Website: macys
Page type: customer-info-address
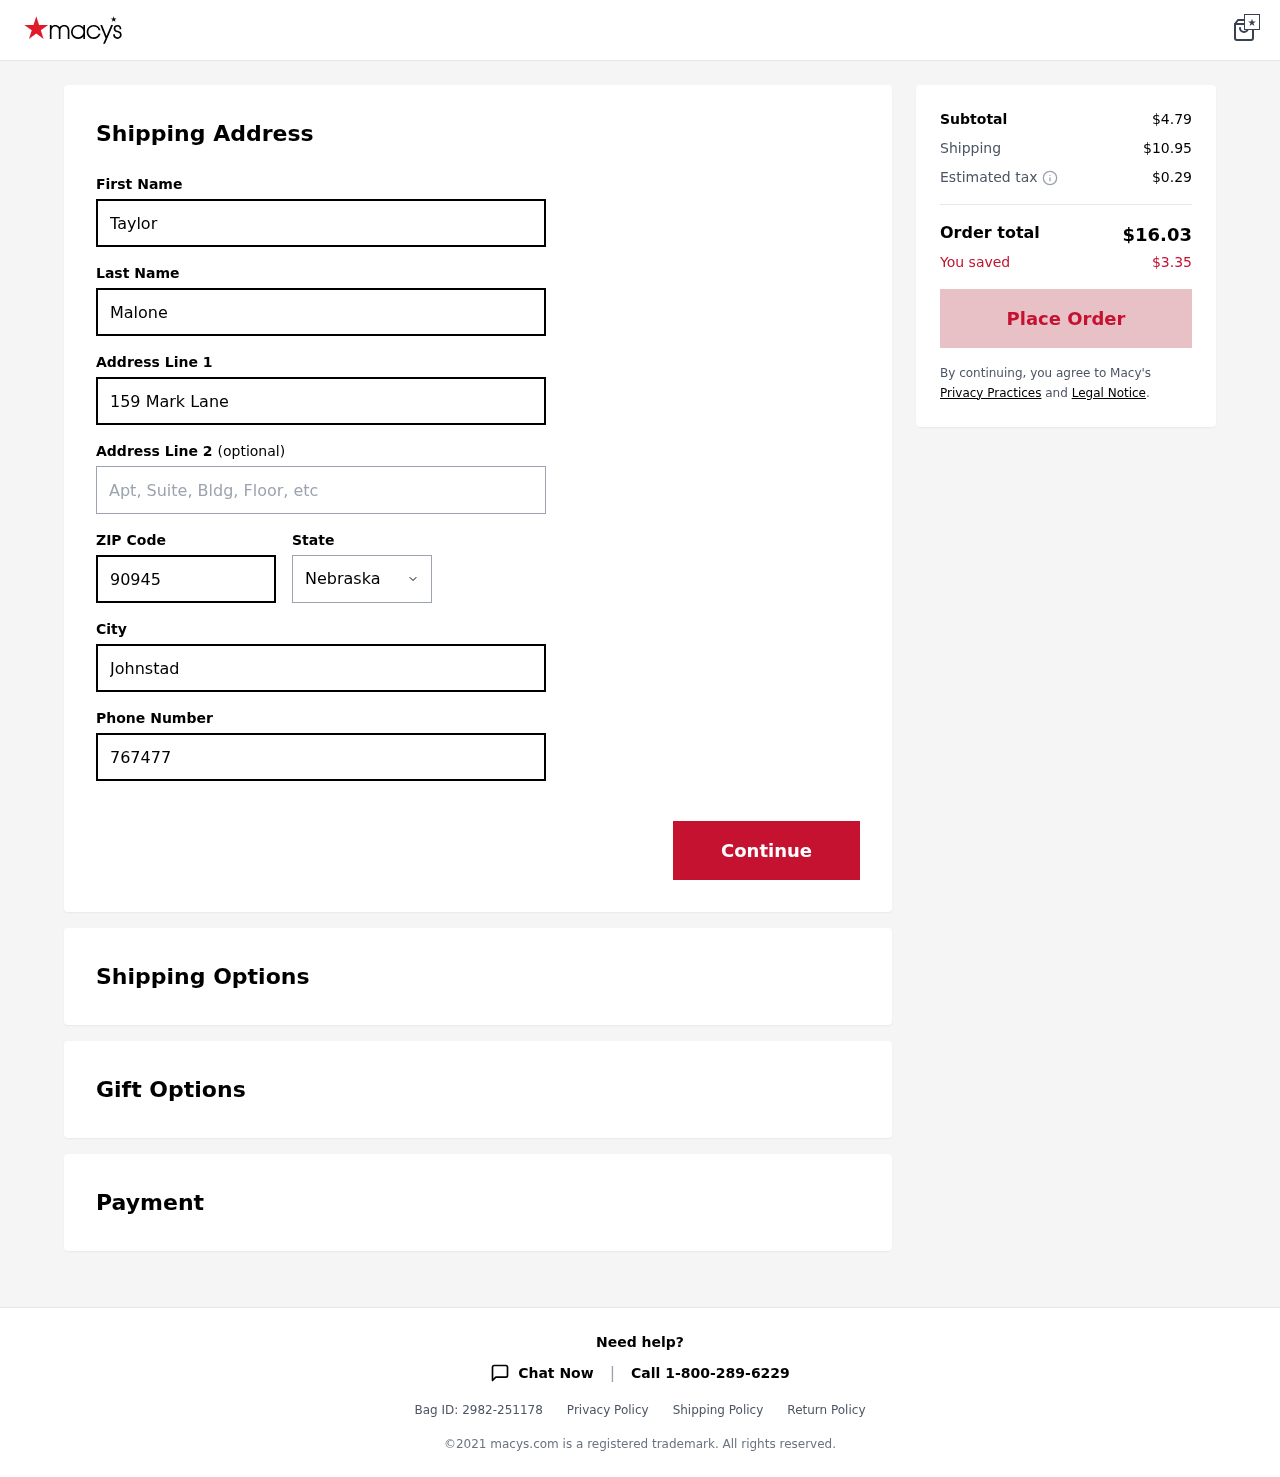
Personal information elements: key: PII_CITY
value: Johnstad
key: PII_FIRSTNAME
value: Taylor
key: PII_LASTNAME
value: Malone
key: PII_PHONE
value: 7674779201
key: PII_POSTCODE
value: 90945
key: PII_STATE
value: Nebraska
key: PII_STREET
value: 159 Mark Lane
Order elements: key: ORDER_SUBTOTAL
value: $4.79
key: ORDER_SHIPPING_COST
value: $10.95
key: ORDER_TAX
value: $0.29
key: ORDER_TOTAL
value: $16.03
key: ORDER_SAVINGS
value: $3.35